The image is a wavelet scalogram (time versus scale/frequency) of a rolling-element bearing's vibration signal. Based on the visible evidence, which condition applies: normal, inner_race, outer_race, ball?
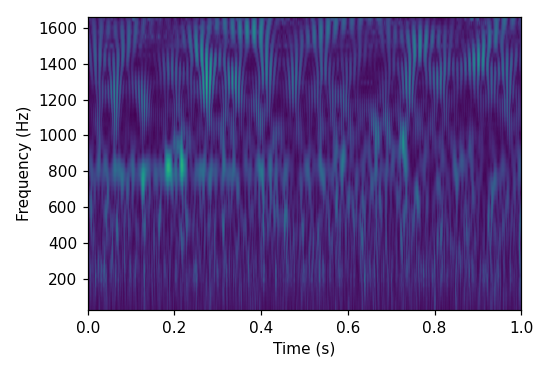
Answer: normal